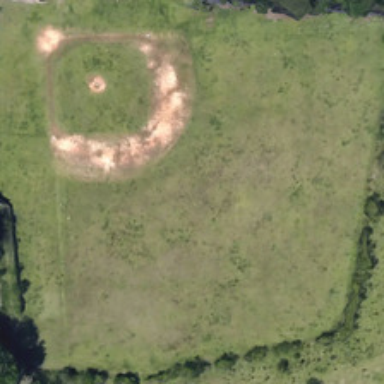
Many green trees are around a baseball field .